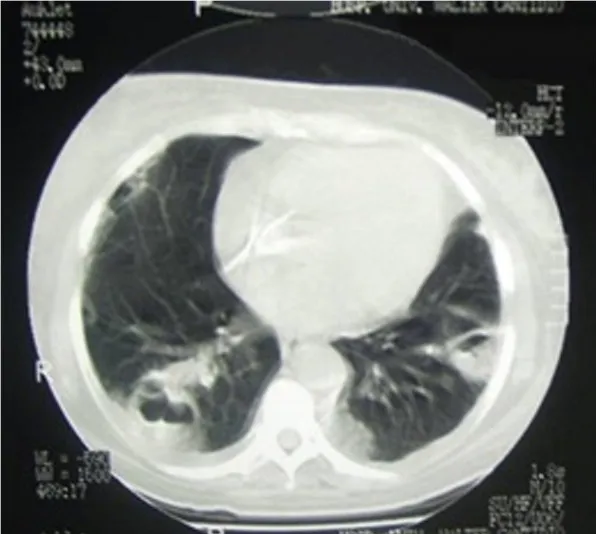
Computed tomography of the thorax with pulmonary lesions with air-fluid levels.
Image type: radiology (ct)